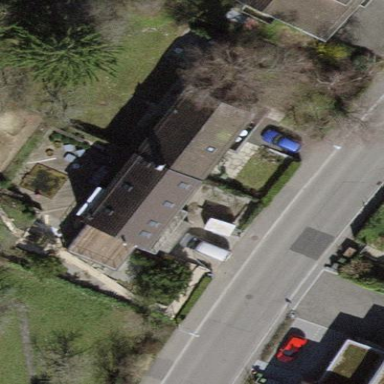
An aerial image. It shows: Semidetached house with tile roof.